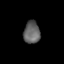
Tissue: lung
Cell type: Epithelial cells
Senescence score: 0.1929
Nuclear area (px): 360
Mean DAPI intensity: 97.358